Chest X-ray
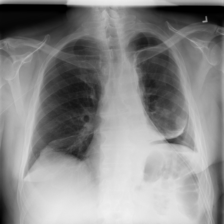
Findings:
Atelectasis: negative
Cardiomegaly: negative
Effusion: negative
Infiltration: negative
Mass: negative
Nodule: negative
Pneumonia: negative
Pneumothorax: positive
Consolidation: negative
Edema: negative
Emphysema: negative
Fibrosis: negative
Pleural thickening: negative
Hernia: negative